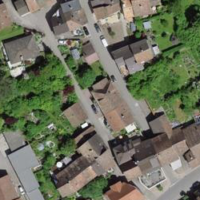
EUNIS habitat code: 54
Species observed at this site:
Corvus corone
Cyanistes caeruleus
Sturnus vulgaris
Chloris chloris
Linaria cannabina
Streptopelia decaocto
Passer domesticus
Fringilla coelebs
Buteo buteo
Jynx torquilla
Sylvia atricapilla
Streptopelia turtur
Passer montanus
Turdus merula
Lullula arborea
Parus major
Erithacus rubecula
Milvus milvus
Pica pica
Phoenicurus ochruros
Columba livia
Picus viridis